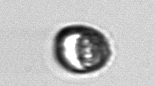
Label: Dinophyceae